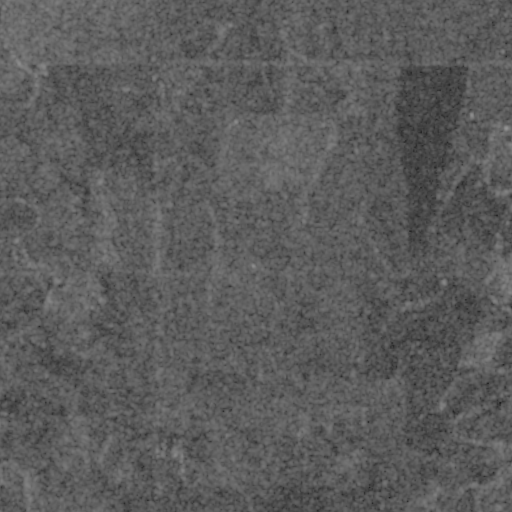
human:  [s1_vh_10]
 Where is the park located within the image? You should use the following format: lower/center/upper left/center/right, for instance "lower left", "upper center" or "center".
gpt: The park is located in the upper of the image.
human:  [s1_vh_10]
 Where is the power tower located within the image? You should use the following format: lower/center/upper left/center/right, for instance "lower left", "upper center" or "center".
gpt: The power tower is located in the lower of the image.
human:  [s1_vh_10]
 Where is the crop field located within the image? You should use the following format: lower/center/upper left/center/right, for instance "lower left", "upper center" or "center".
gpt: There is no crop field in the image.

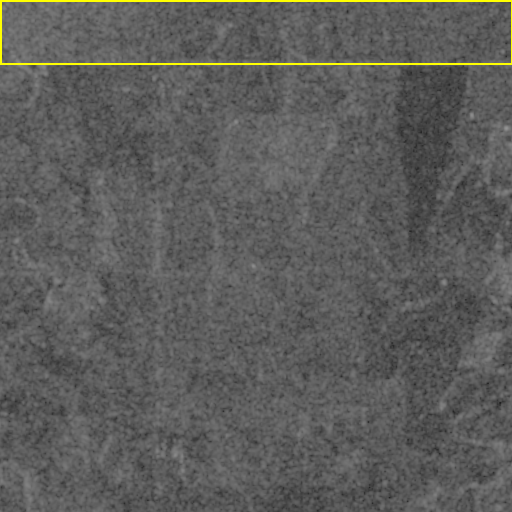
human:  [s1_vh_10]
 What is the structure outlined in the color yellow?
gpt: The structure outlined in yellow is a park.
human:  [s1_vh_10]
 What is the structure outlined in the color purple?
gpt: There is no purple outline.